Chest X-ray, PA view. Patient: 59 years old, sex M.
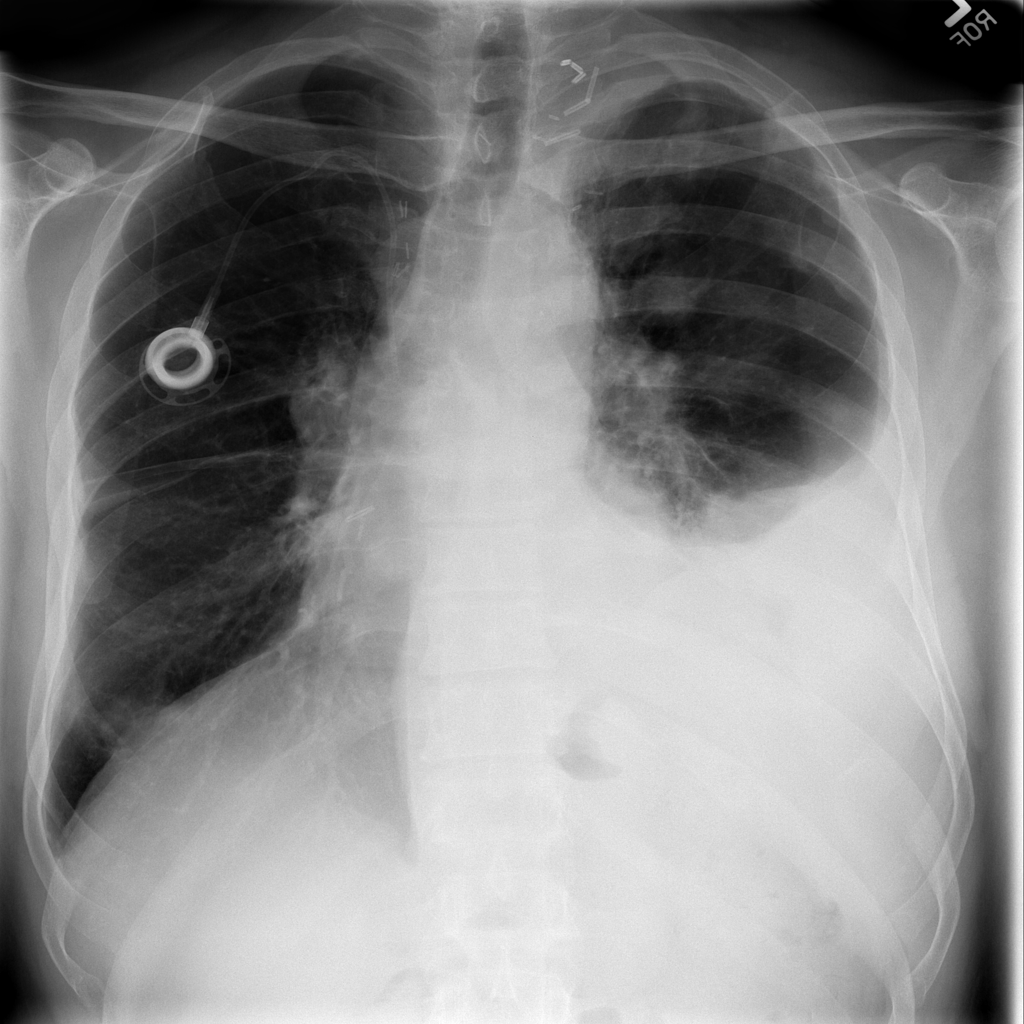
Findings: Effusion, Nodule